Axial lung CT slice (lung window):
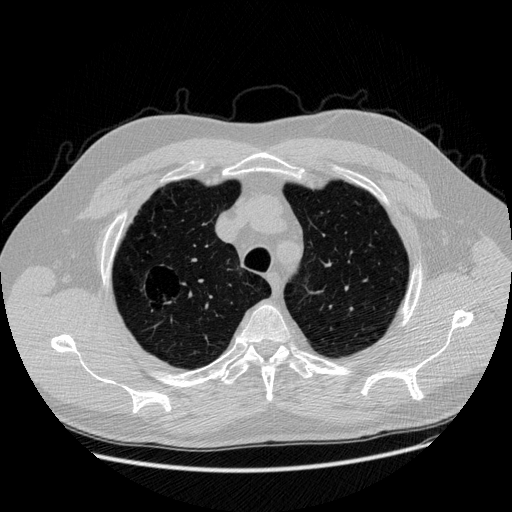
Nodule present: no